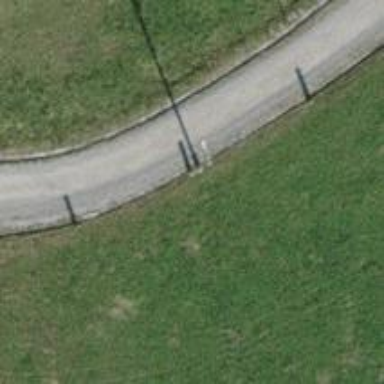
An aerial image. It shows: Compacted grade2 track used for forestry vehicles. The trail visibility is excellent.